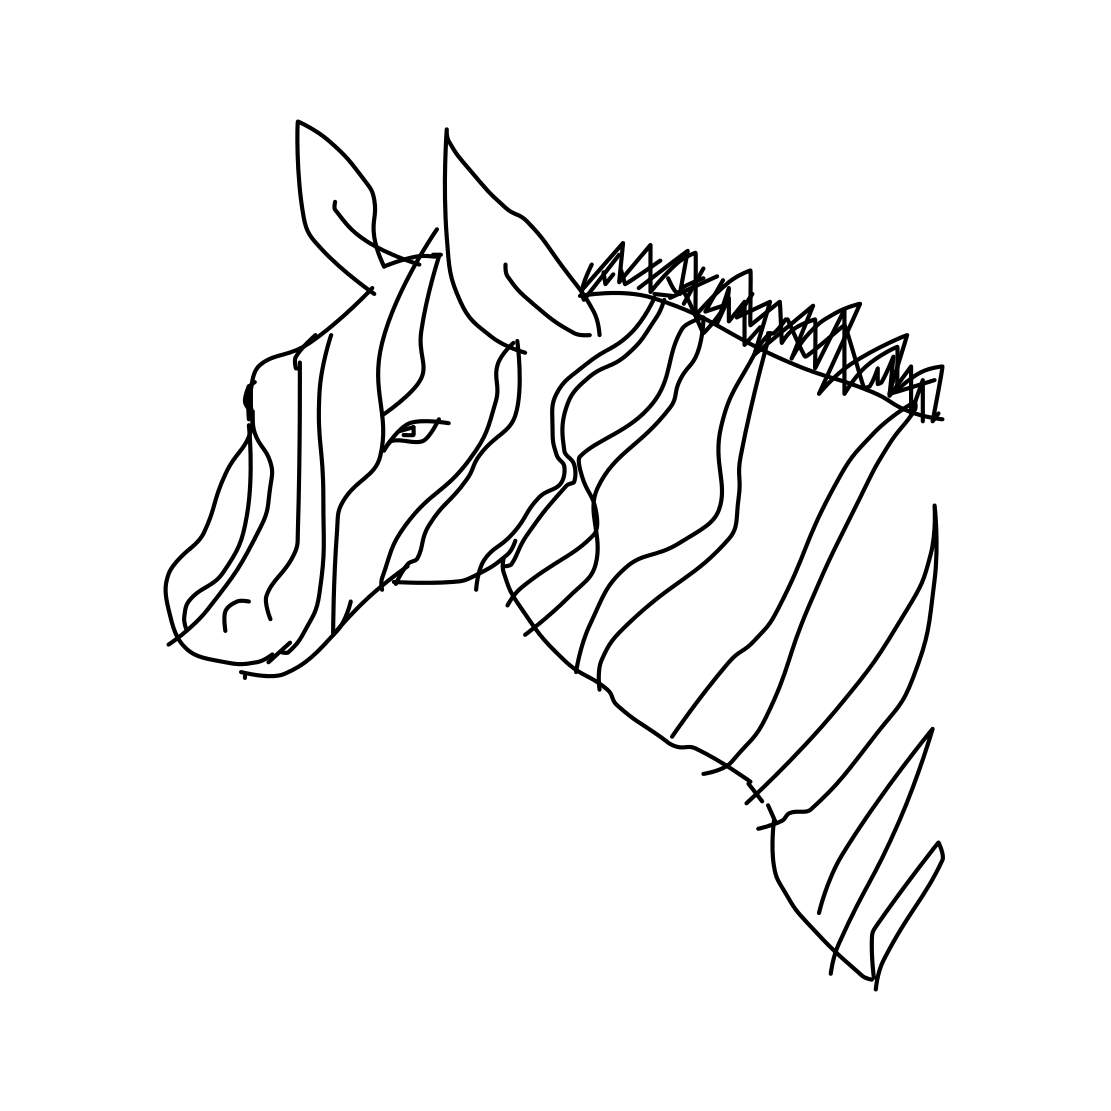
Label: zebra